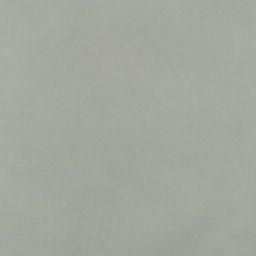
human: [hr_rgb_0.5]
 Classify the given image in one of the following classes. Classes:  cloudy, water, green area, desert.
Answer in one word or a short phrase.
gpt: cloudy